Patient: sex M, age 64
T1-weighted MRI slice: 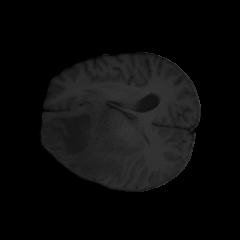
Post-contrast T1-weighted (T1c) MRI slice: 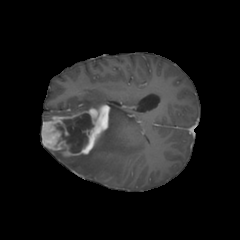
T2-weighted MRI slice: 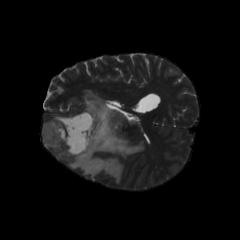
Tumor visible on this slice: yes
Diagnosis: Astrocytoma, IDH-mutant
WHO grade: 3